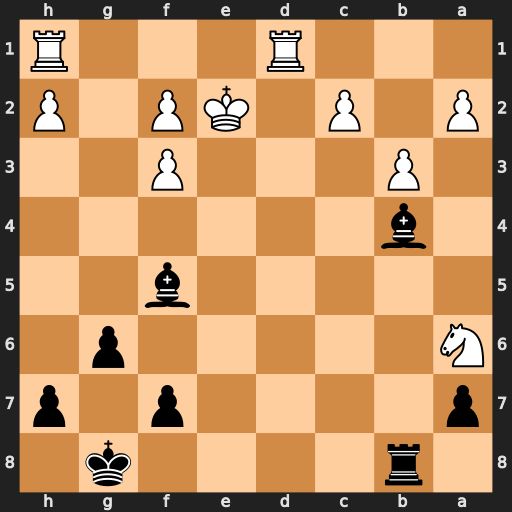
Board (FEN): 1r4k1/p4p1p/N5p1/5b2/1b6/1P3P2/P1P1KP1P/3R3R
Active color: b
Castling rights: -
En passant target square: -
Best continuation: Re8+ Kf1 Bh3+